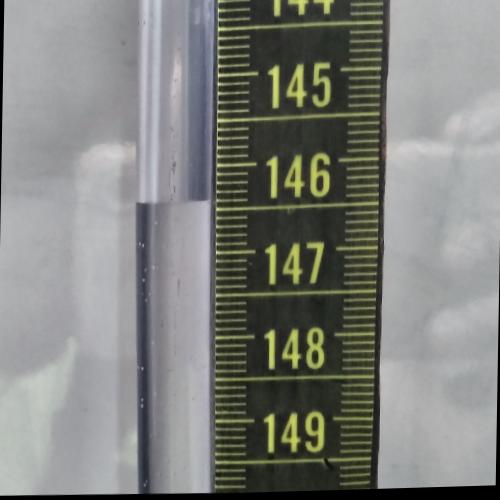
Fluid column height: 146.4 cm